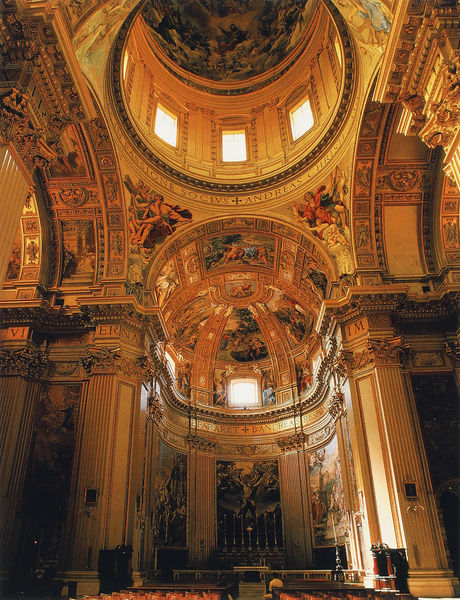
Titel: Rom, S. Andrea della Valle
Künstler: Carlo Rainaldi
Standort: Rom, S. Andrea della Valle (EU - I - Latium)
Schlagwörter: fenster, malerei, barock, kirche, gold, rund, italien, venedig, pilaster, rundbogen, kuppel, kerzen, foto, zwickel, altar, bänke, rom, fries, jesus, altarraum, fresken, chor, kapelle, heilige, deckengemälde, fresko, korinthisch, organ, romanisch, foto4kirche